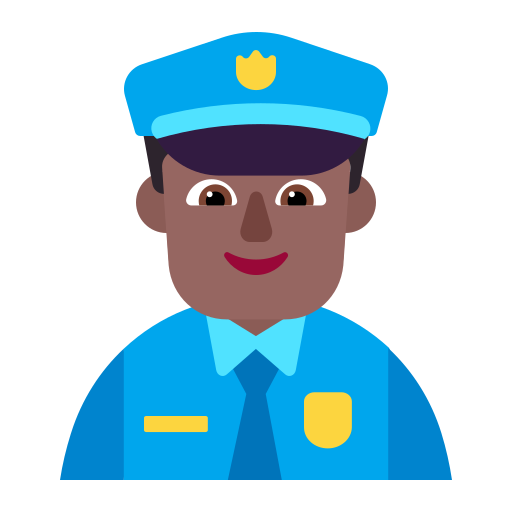
man police officer flat  dark